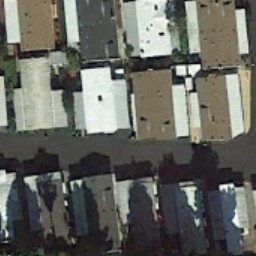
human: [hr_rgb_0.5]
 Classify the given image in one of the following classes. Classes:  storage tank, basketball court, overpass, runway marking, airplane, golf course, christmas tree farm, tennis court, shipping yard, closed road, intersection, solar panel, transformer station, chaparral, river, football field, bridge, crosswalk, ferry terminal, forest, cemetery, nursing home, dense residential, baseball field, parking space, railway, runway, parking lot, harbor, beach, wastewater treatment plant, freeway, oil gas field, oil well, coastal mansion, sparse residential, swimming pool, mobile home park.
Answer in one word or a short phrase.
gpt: mobile home park